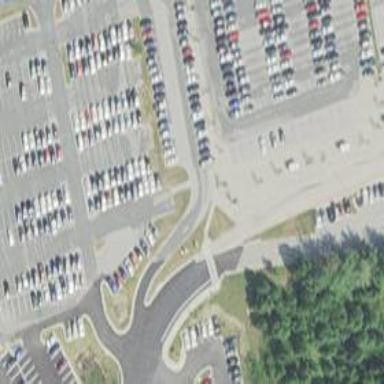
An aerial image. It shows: Parking space is available.